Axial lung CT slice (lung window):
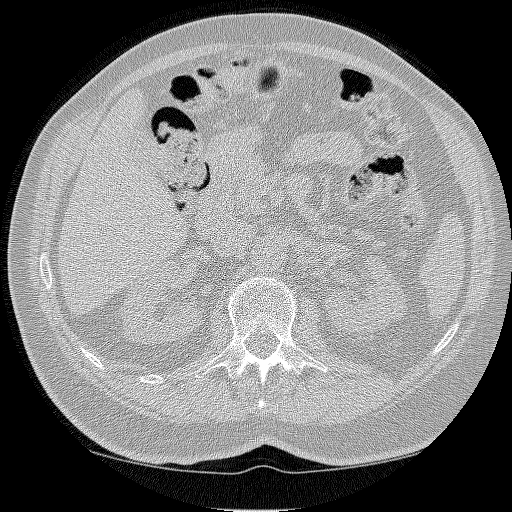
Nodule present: no